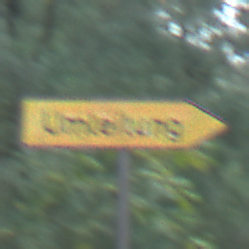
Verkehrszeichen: UmleitungswegweiserRechtsweisend
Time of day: SunriseSunset
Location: Outdoor (Nature)
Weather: NotSpecified
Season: Autumn
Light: Natural